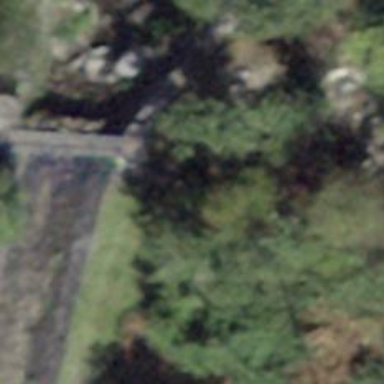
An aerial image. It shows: Path bridge made of ground surface.